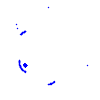
Particle: proton